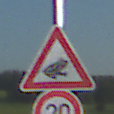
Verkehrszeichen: AmphibienwanderungLinks
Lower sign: Geschwindigkeit20
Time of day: MorningAfternoon
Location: Outdoor (Nature)
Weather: Clear
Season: NotSpecified
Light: Natural